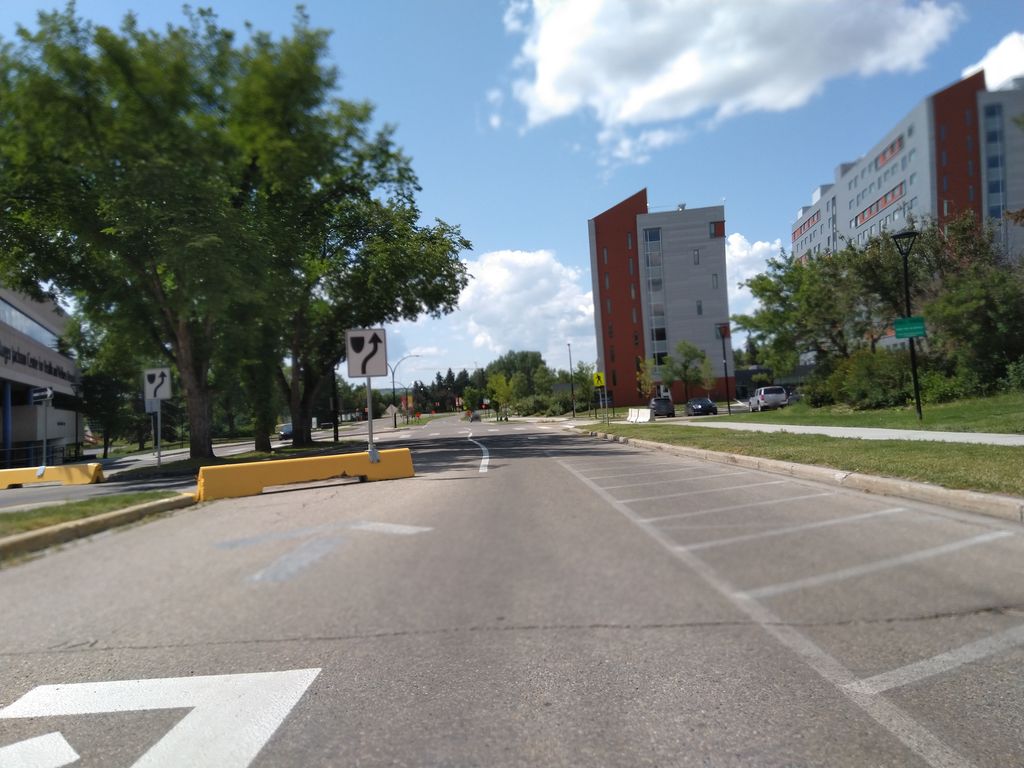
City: calgary